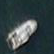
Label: Civil_yacht